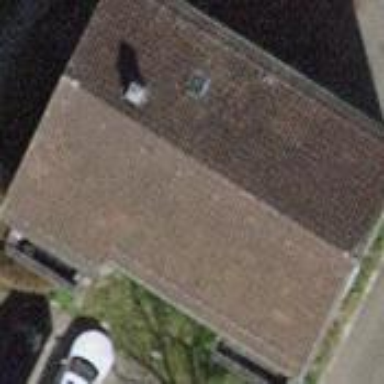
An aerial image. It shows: Pitched roof building.